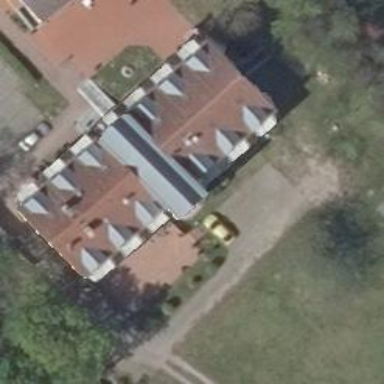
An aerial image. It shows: Café.